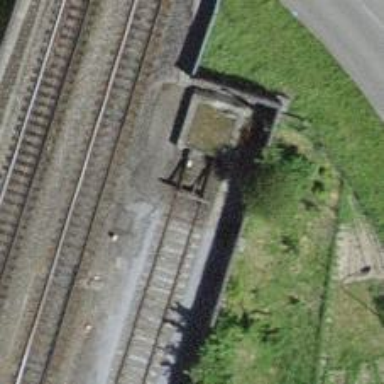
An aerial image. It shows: Railway buffer stop.